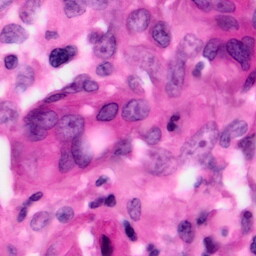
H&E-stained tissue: Pancreatic